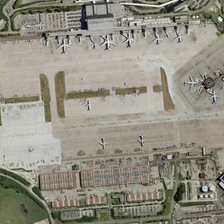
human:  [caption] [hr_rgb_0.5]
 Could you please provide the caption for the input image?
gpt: many buildings are around some planes in an airport .

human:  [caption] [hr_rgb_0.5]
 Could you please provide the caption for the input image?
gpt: many buildings are around some planes in an airport .

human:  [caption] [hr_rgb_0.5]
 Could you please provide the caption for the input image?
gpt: many buildings are around some planes in an airport .

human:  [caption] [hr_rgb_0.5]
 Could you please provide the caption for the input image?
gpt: many buildings are around some planes in an airport .

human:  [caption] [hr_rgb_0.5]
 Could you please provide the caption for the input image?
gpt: many buildings are around some planes in an airport .